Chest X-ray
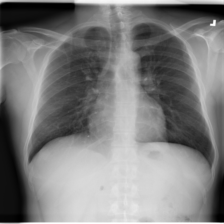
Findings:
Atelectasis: negative
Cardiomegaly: negative
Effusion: negative
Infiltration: negative
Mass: negative
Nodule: negative
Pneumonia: negative
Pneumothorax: negative
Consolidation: negative
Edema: negative
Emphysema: negative
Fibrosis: negative
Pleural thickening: negative
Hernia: negative